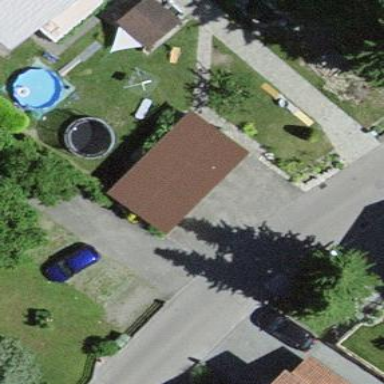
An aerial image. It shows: Garage.